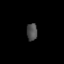
Tissue: lung
Cell type: Epithelial cells
Senescence score: 0.2401
Nuclear area (px): 183
Mean DAPI intensity: 76.836